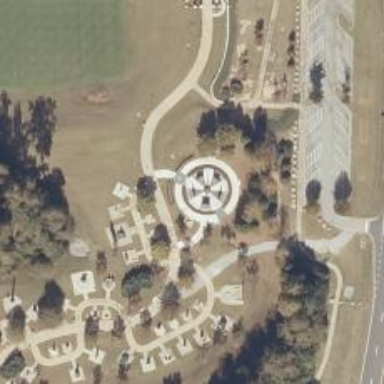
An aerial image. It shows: Historic memorial.